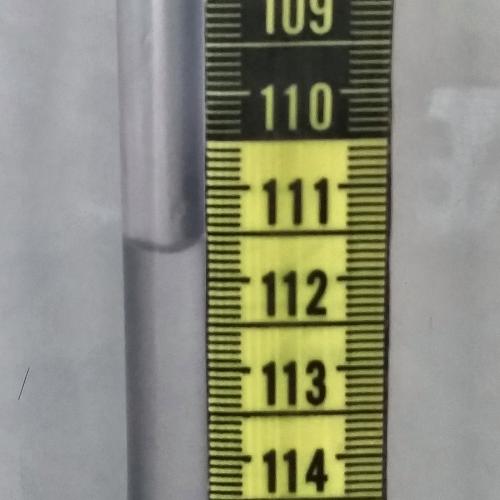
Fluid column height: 111.7 cm